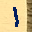
Label: 1